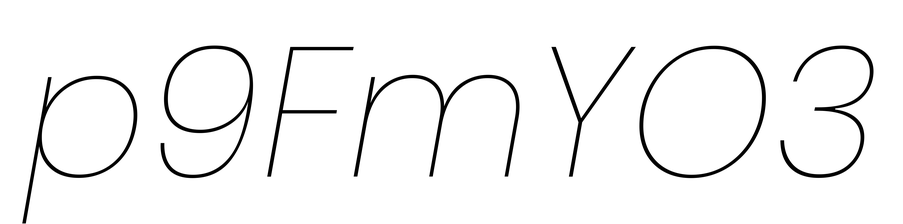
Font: Poppins-ThinItalic